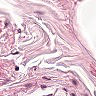
Metastatic tissue present: no